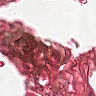
Metastatic tissue present: no